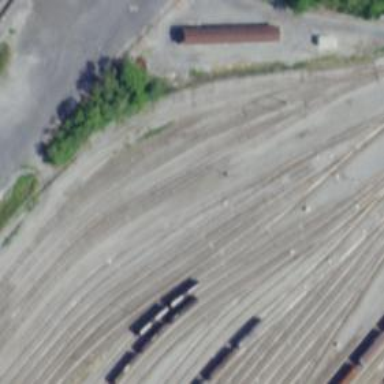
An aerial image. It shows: Railway yard.